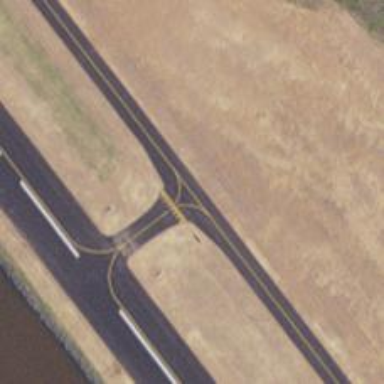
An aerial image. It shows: Image of taxiway at airport.